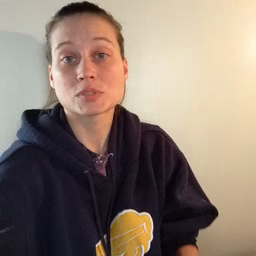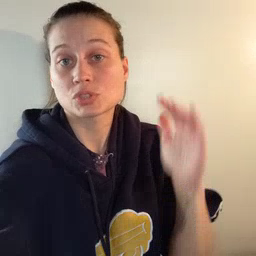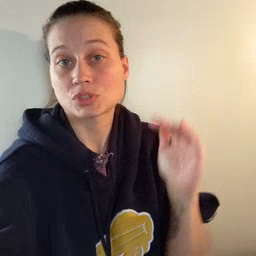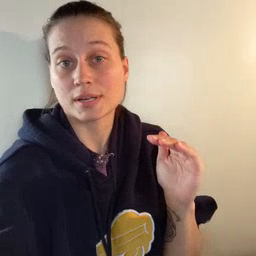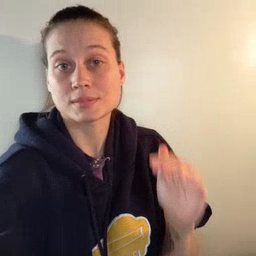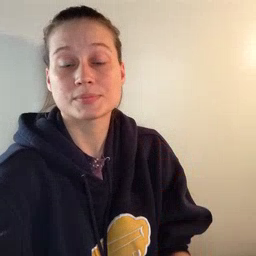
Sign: child